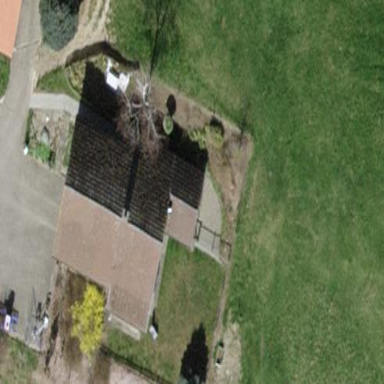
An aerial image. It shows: Gabled roofed house.